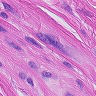
Metastatic tissue present: yes